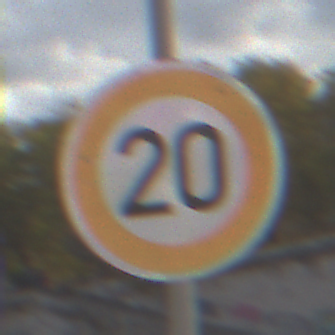
Verkehrszeichen: Geschwindigkeit20
Umgebung: Outdoor, Suburban
Tageszeit: MorningAfternoon
Wetter: PartlyCloudy
Licht: Natural
Jahreszeit: NotSpecified
Kontrast: HighContrast